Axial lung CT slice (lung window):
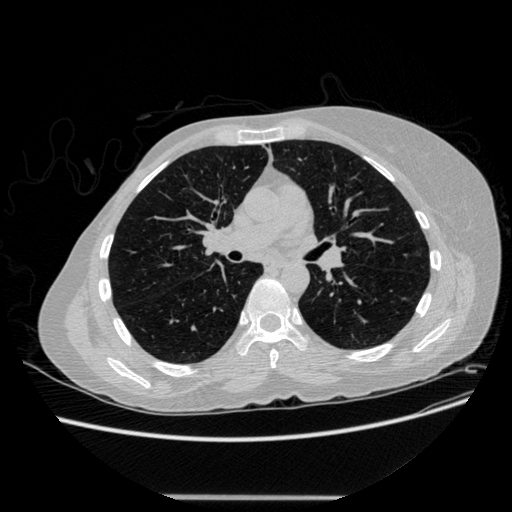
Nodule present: no